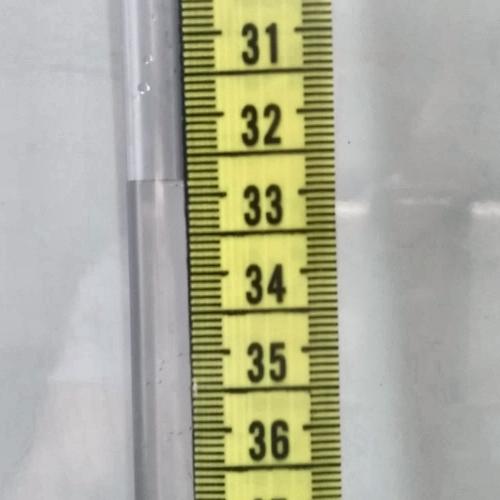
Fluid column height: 32.8 cm